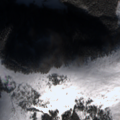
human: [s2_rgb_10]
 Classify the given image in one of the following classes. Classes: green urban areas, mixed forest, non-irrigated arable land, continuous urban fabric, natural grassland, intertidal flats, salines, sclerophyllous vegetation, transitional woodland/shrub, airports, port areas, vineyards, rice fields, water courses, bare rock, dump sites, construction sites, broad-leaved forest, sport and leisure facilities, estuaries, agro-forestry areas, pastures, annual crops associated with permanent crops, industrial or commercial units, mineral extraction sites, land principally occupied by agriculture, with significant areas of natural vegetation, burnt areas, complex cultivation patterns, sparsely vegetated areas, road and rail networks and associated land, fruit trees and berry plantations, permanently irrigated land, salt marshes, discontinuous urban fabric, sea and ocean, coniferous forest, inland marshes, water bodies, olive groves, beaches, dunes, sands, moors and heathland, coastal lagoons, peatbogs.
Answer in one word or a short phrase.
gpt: sport and leisure facilities, coniferous forest, natural grassland